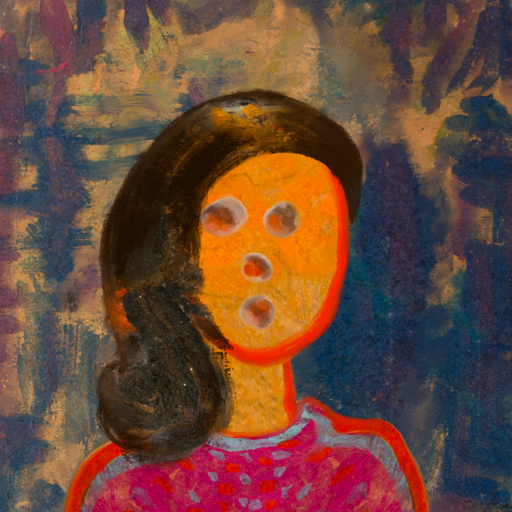
Background: InTheSun, Head And Neck Front: Sisters, Face Front: Rupkatha, Bust: Sisters, Hair Front: Gypsy_Queen, Head Accessory: Blank, Second Necklace: Blank, Necklace: Blank, Baby: Blank